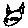
Label: cat